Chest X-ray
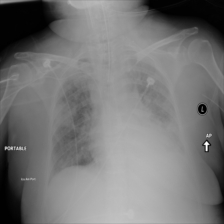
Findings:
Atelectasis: negative
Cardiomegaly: negative
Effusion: negative
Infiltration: negative
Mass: negative
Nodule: negative
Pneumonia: negative
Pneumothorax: negative
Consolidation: negative
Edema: positive
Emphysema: negative
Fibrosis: negative
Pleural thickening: negative
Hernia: negative